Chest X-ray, PA view. Patient: 77 years old, sex M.
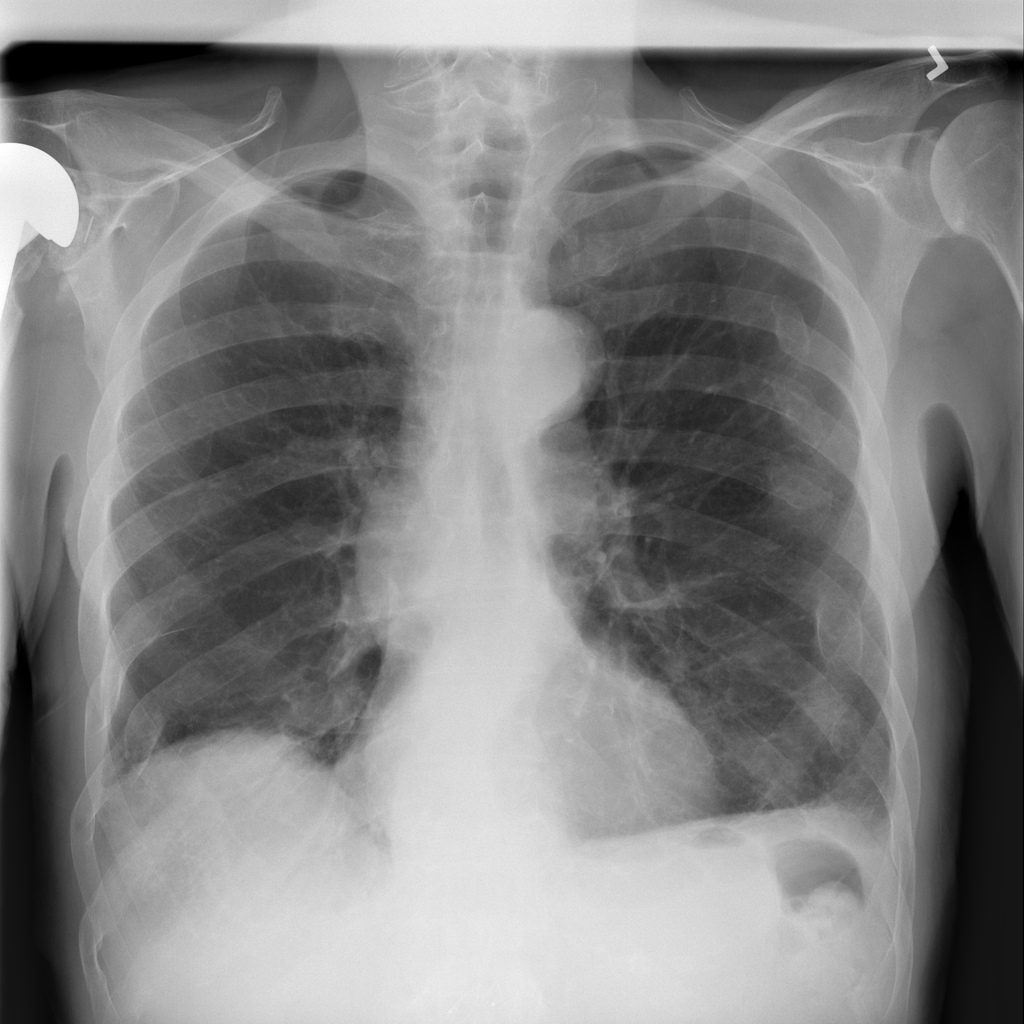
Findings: Effusion, Infiltration